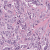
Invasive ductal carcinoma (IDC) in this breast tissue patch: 1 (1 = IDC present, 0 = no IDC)